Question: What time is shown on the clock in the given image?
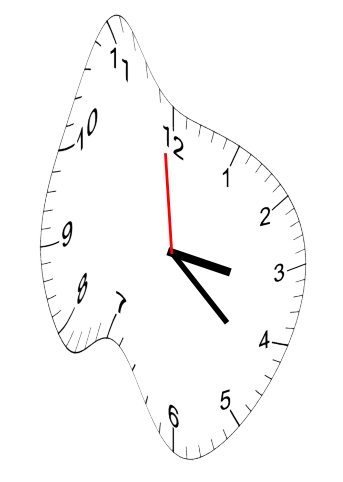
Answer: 03:21:59